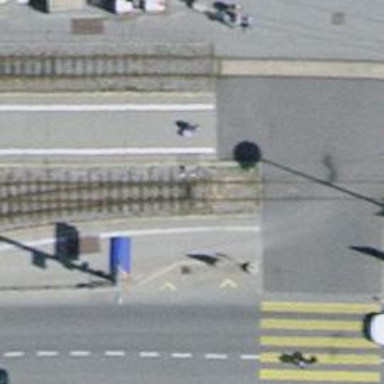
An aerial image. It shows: Railway switch with turnout to the right.